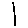
Label: line